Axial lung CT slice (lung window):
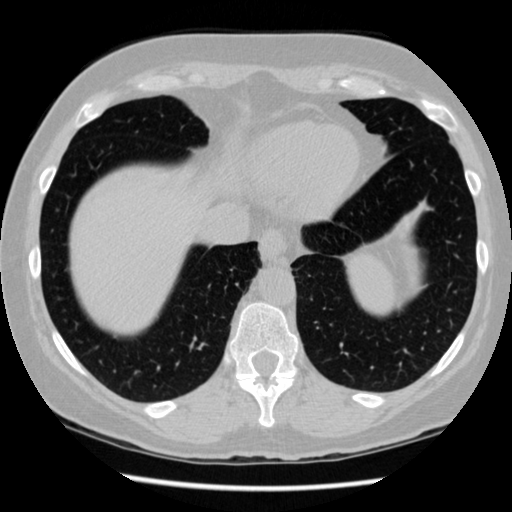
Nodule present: no